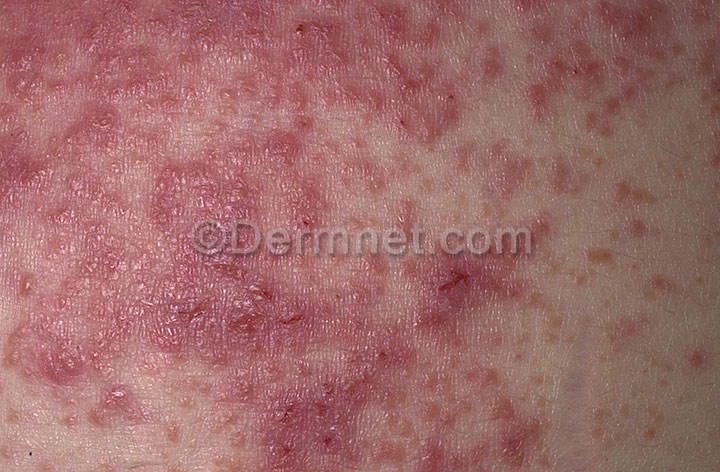
Disease: Bullous Disease Photos